Два небольших стальных шарика, размером которых в условиях задачи можно пренебречь, находятся в одной точке горизонтальной плоскости. Шарики одновременно бросают с одинаковыми начальными скоростями. Начальная скорость первого шарика составляет угол $\alpha_{1}=30^{\circ}$ с горизонтом, скорость второго — некоторый угол $\alpha_{2}$, причем $45^{\circ}<\alpha_{2}<90^{\circ}$. Горизонтальная координата $x_{1}$ первого шарика во время полета изменяется по закону, представленному на графике (см. рисунок).  Спустя время $t=7 / 5~с$ после броска оба шарика оказались на одной высоте над плоскостью.
Определите угол $\alpha_{2}$, под которым брошен второй шарик, а также расстояние между шариками через $1~с$ после броска. Сопротивлением воздуха пренебречь. Ускорение свободного падения принять равным $10~м/с^{2}$. Считать, что соударение шариков с горизонтальной плоскостью происходит по законам упругого удара.
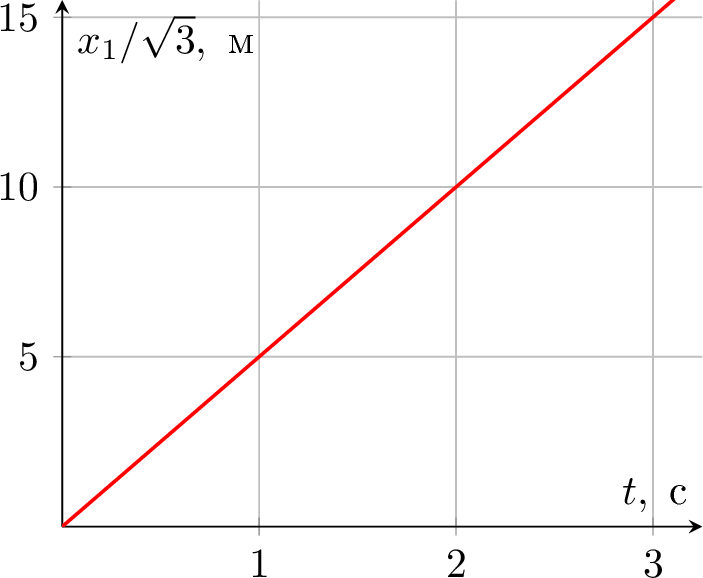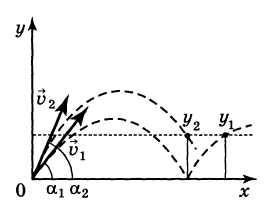
Решение: Уравнение движения первого шарика по оси $x$ (см. рисунок): $$ x_{1}=v_{1} \cos \alpha_{1} \cdot t. $$  Используя график $x_{1}=f(t)$, получим $$ \begin{aligned} &v_{1}=\frac{x_{1}}{t \cos \alpha_{1}}=2 \frac{x_{1}}{\sqrt{3 t}}, \\ &v_{1}=10~м/с=v_{2}=v, \end{aligned} $$ где $v_{1}$ и $v_{2}$ — начальные скорости первого и второго шариков соответственно. Время полета первого шарика до удара о плоскость $$ t_{1}=\frac{2 v \sin \alpha_{1}}{g}=1~с; $$ время полета этого шарика после удара $$ \tau=\frac{7}{5}~с-t_{1}=\frac{2}{5}~с. $$ Итак, первый шарик через время $t=\frac{7}{5}~с$ окажется на высоте $$ y_{1}=\left(v \sin \alpha_{1}\right) \tau-\frac{g \tau^{2}}{2}=\frac{6}{5}~м. $$ В то же время, равное $t=\frac{7}{5}~с$, высота, на которой находится второй шарик, равна $$ y_{2}=\left(v \sin \alpha_{2}\right) t-\frac{g t^{2}}{2}=14 \sin \alpha_{2}-\frac{49}{5}. $$ Заметим, что к моменту $t$ второй шарик еще ни разу не ударится о поверхность. Это можно показать, оценив время его полета до первого удара. Описанная ситуация проиллюстрирована на рисунке выше. По условию задачи $y_{1}=y_{2}$. Следовательно, $14 \sin \alpha_{2}-\frac{49}{5}=\frac{6}{5}$, откуда $$ \sin \alpha_{2}=\frac{11}{14} \text { или } \alpha_{2} \approx 52^{\circ}. $$ Расстояние $l$ между шариками в момент времени $T=1~с$ равно $$ \begin{gathered} l=|\Delta \vec{r}|=\left|\vec{r}_{1}-\vec{r}_{2}\right|=\left|\vec{v}_{1} T+\frac{\vec{g} T^{2}}{2}-\left(\vec{v}_{2} T+\frac{\vec{g} T^{2}}{2}\right)\right|=\left|\vec{v}_{1}-\vec{v}_{2}\right| T= \\ =\sqrt{v_{1}^{2}+v_{2}^{2}-2 v_{1} v_{2} \cos \left(\alpha_{2}-\alpha_{1}\right)} \cdot T=\sqrt{14}~м \approx 3.7~м. \end{gathered} $$
Ответ: $$ \alpha_{2} \approx 52^{\circ}. $$ $$ l=\sqrt{v_{1}^{2}+v_{2}^{2}-2 v_{1} v_{2} \cos \left(\alpha_{2}-\alpha_{1}\right)} \cdot T \approx 3.7~м. $$
Темы:
T, Механика, Кинематика, ЗСЭ, Соударения, ЗСИ, Баллистика, Всероссийские